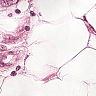
Metastatic tissue present: yes